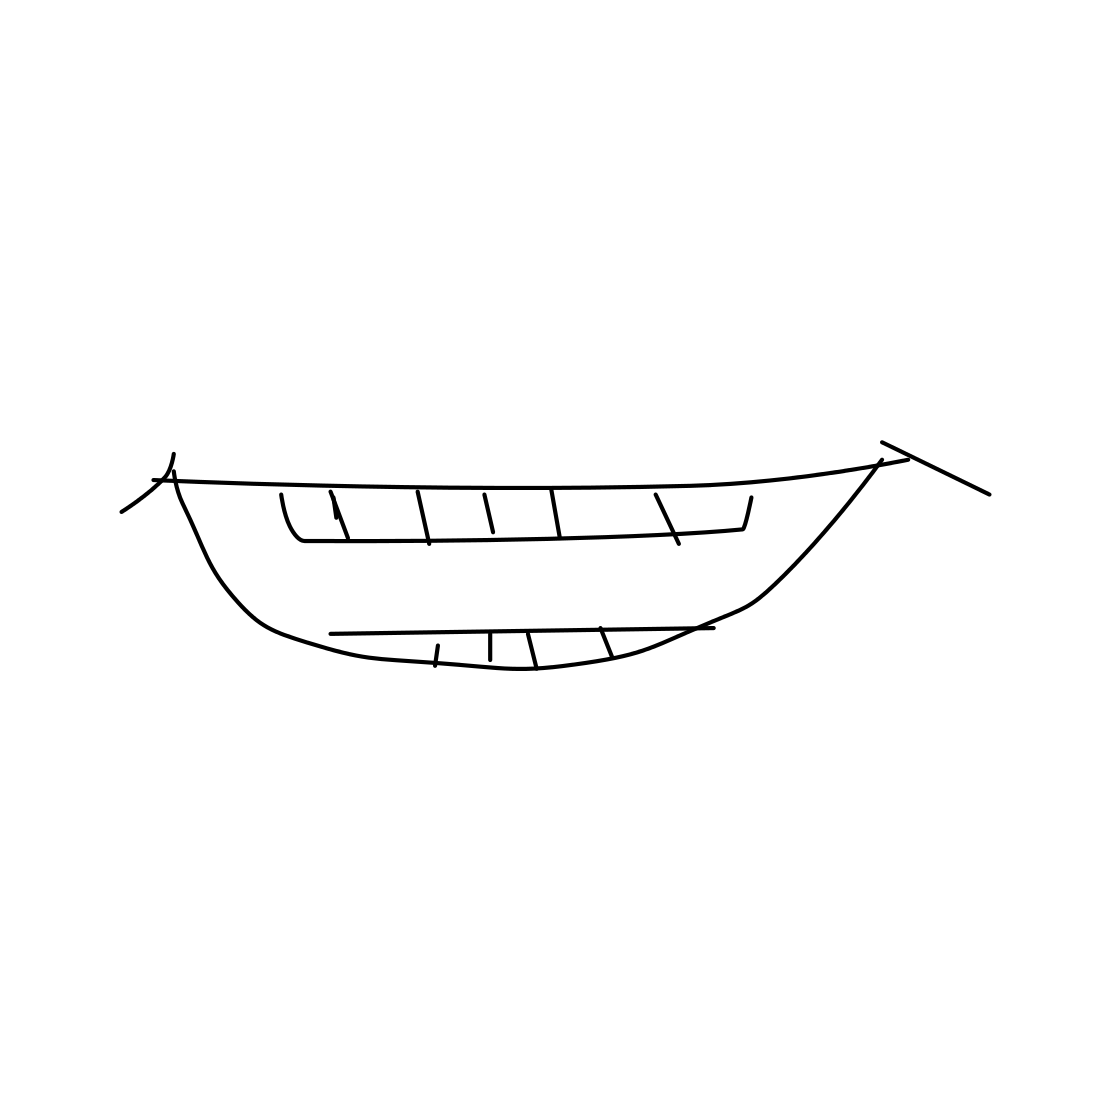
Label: mouth